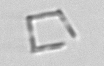
Label: Nanoneis